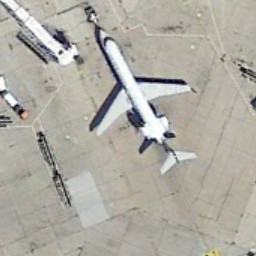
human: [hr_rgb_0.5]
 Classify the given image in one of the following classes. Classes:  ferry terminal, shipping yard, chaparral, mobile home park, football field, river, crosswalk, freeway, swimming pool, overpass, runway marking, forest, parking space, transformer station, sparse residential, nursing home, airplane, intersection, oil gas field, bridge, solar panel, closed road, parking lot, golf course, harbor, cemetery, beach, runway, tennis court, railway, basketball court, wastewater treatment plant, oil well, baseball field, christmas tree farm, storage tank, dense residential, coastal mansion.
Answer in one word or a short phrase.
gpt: airplane